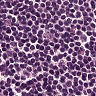
Metastatic tissue present: no